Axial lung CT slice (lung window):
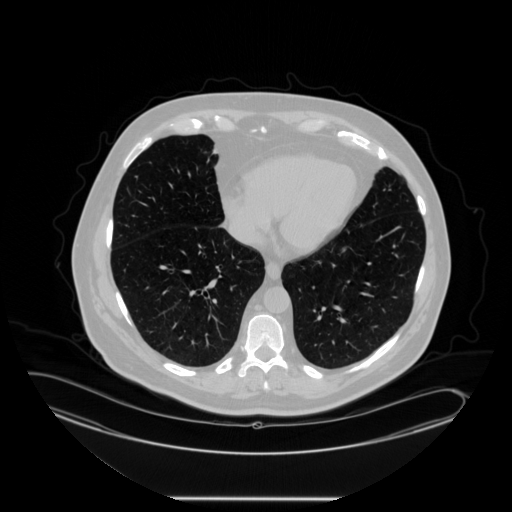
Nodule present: no